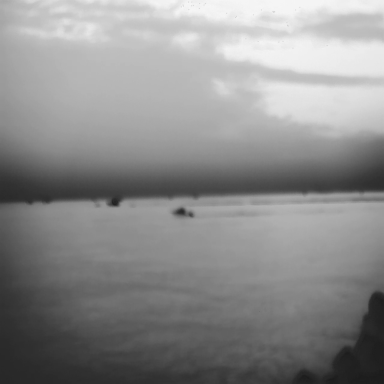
There are five objects shown in the infrared image, including four bulk_carriers, and a canoe.